Question:
This is my page and the red text is the 'id' of the cell. Below there is an input with '0099CC' which is a color of course and I'd like to apply that color to those cells. When I click the button 'Apply' this code is called:
'''
function tab1h(color) {
for(var j = 1; j < 7; j++) {
document.getElementById('indiv'+j+'_1').style.color = '#'+color;
}
}
'''
By the way anything happens, I still see those 0 with the white color (instead of blue). Do you have any idea?
<URL>
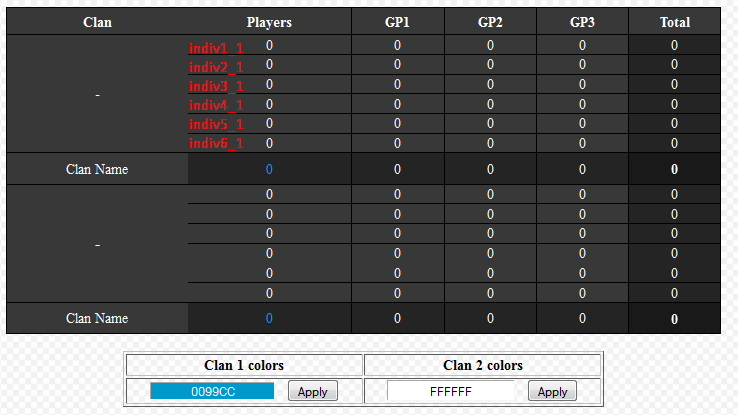
Answer: 1. In JSFiddle, you need to set the JavaScript configuration to "No wrap - in <head>" if you want to access the function from your HTML.
2. Your ids are not indivX_1but indivX_2.